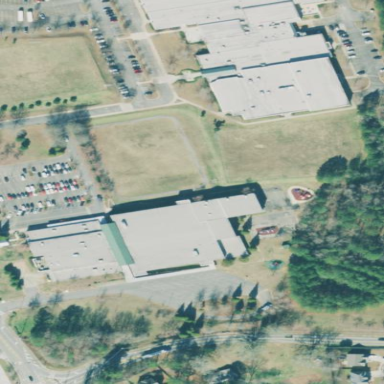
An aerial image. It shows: School.